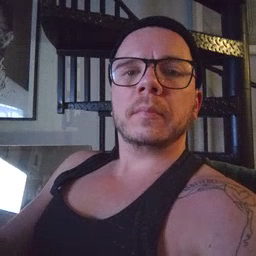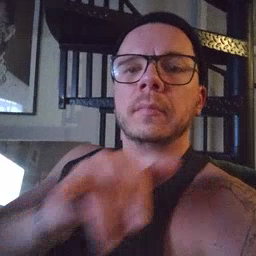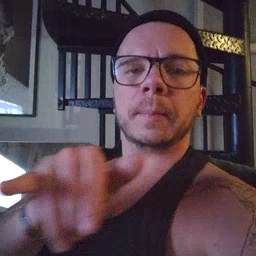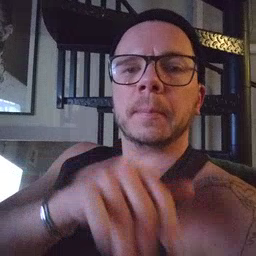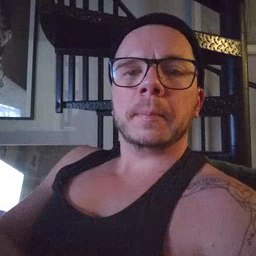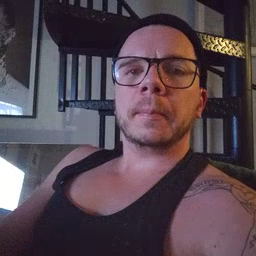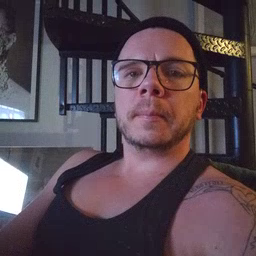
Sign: same